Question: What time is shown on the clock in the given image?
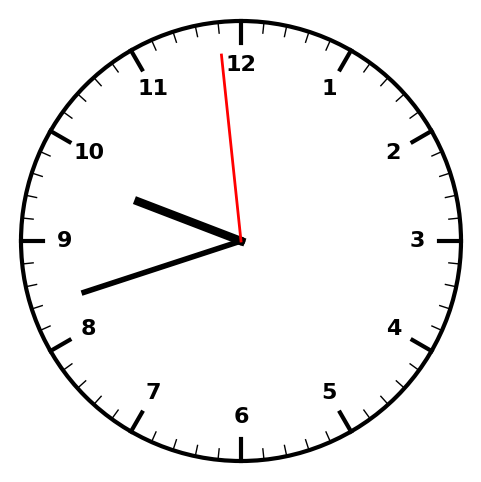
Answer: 09:41:59